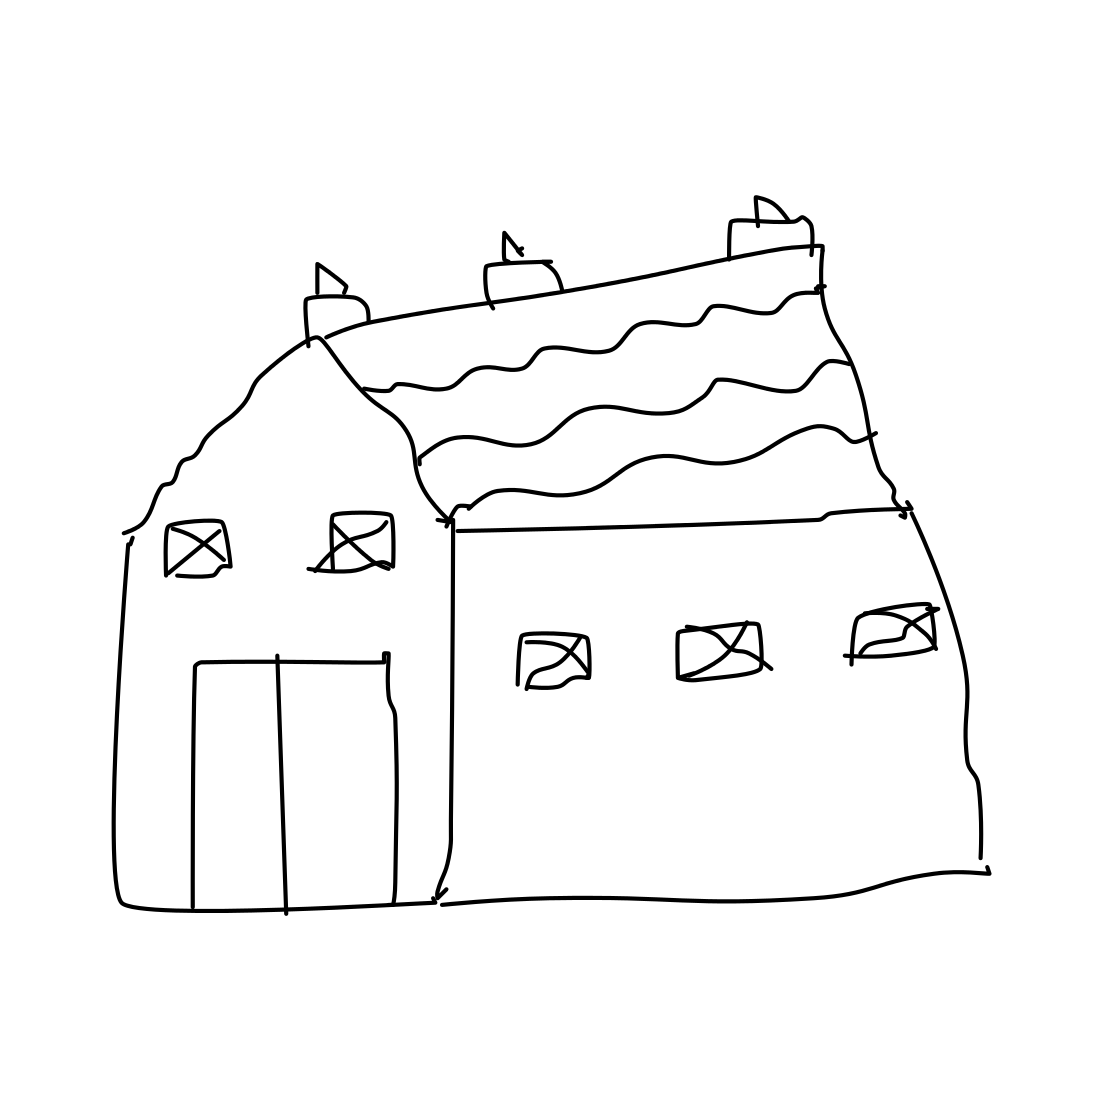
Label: barn